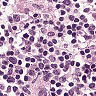
Metastatic tissue present: no